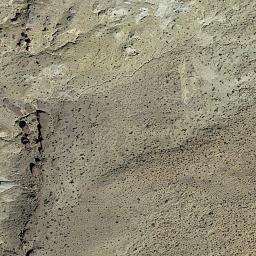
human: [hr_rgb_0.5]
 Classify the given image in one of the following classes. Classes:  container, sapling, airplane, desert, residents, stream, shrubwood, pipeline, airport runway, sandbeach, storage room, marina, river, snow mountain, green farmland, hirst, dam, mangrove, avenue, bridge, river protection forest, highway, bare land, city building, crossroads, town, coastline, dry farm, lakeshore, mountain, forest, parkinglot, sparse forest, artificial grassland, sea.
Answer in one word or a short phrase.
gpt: bare land